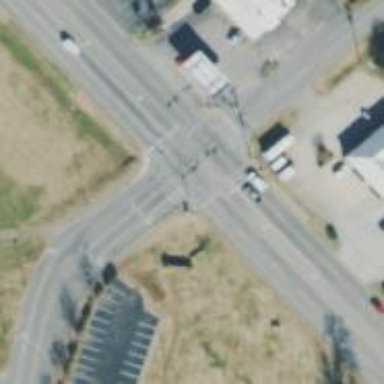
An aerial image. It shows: Marked crossing on the road.